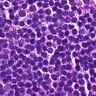
Metastatic tissue present: no